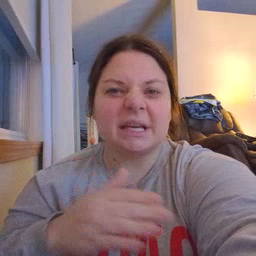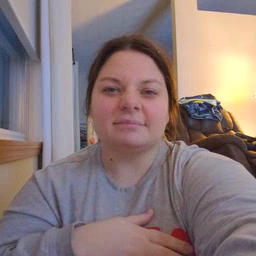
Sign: person